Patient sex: M
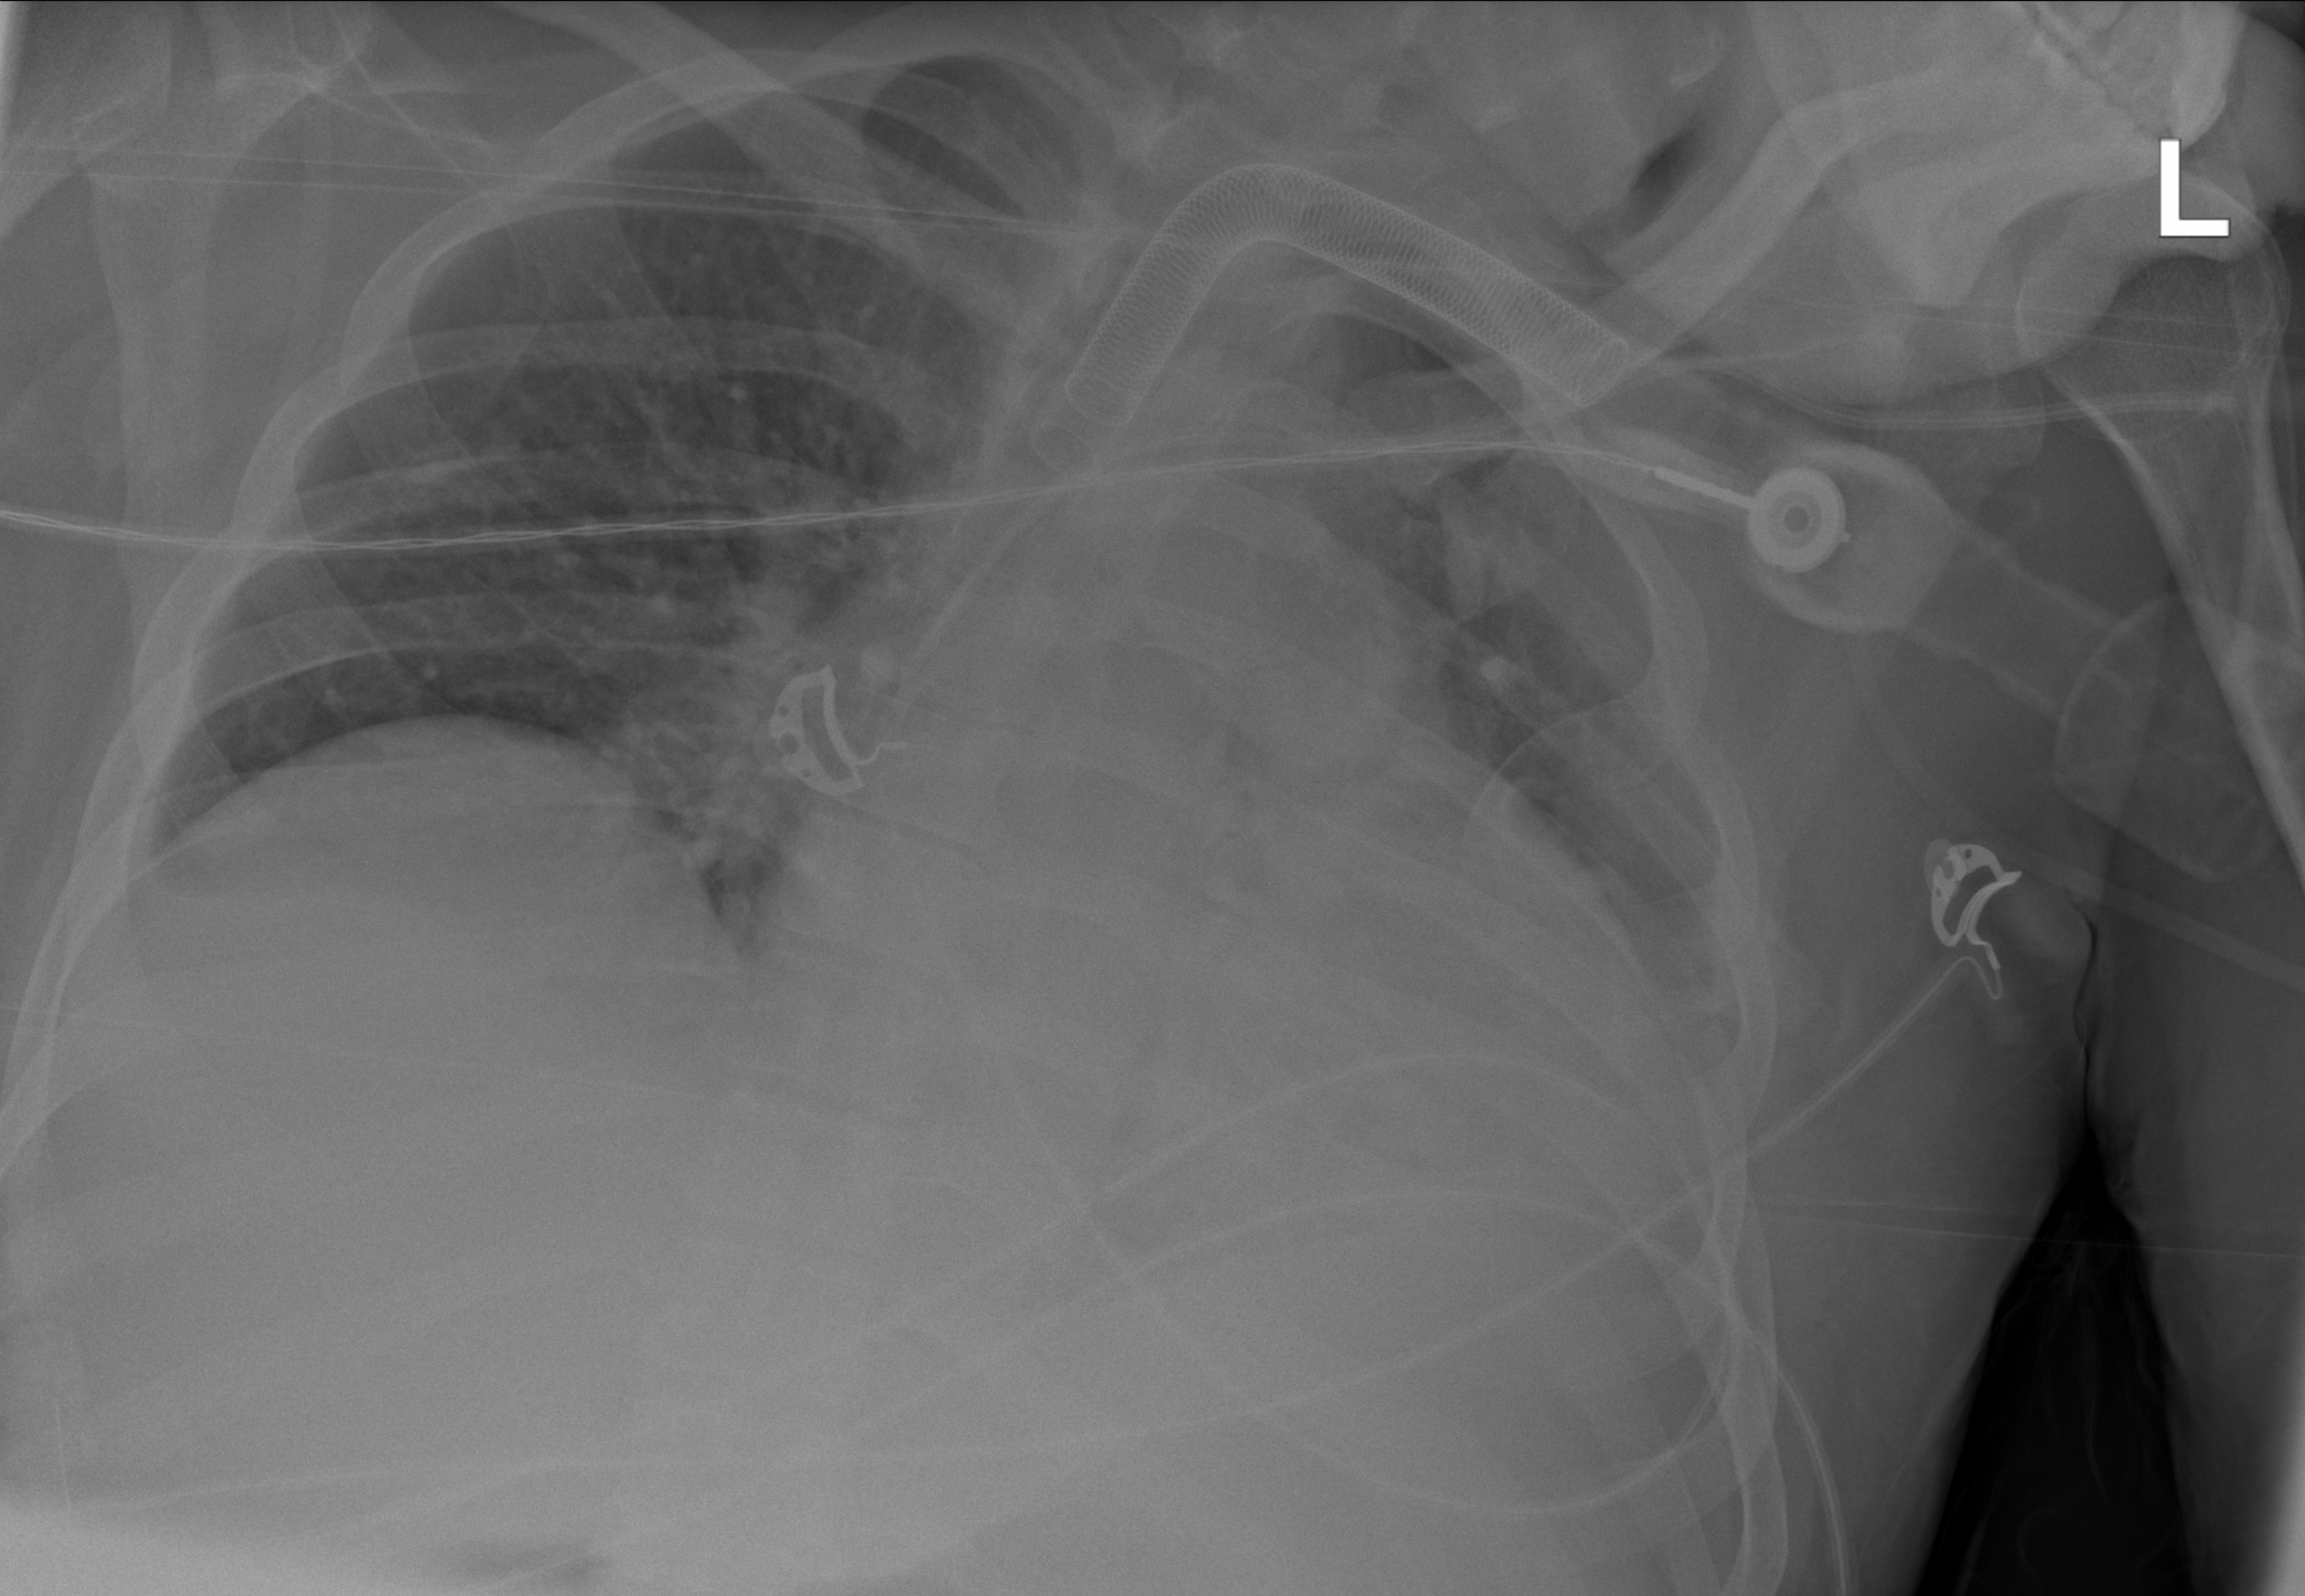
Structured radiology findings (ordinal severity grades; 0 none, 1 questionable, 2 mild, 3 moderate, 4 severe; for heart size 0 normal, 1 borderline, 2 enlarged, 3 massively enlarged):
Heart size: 2
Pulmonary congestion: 0
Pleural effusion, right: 0
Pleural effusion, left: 2
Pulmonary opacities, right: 2
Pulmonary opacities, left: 0
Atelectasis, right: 0
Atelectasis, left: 2